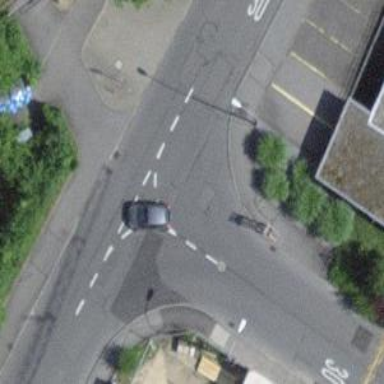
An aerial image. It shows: Kerb serving as barrier.